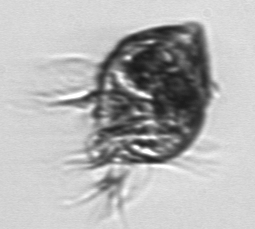
Label: Strombidium_morphotype1